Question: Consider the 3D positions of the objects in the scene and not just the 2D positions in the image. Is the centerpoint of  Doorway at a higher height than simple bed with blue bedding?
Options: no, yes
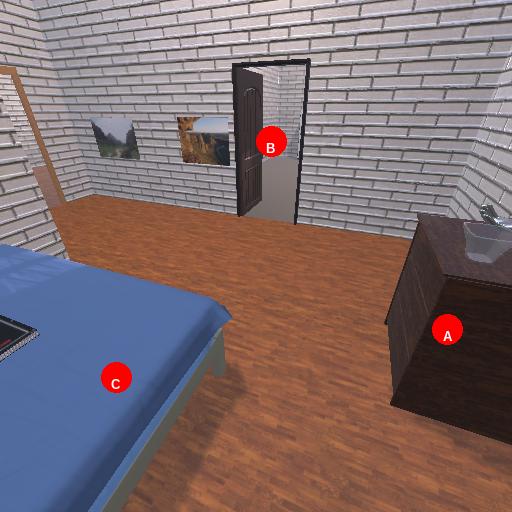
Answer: no